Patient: sex M, age 19
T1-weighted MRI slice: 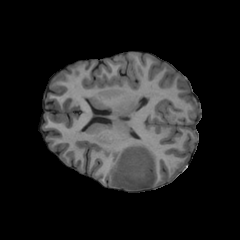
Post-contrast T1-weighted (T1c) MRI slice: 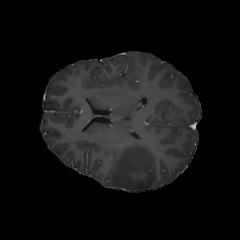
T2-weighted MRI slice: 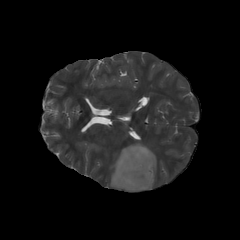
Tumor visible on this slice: yes
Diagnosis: Oligodendroglioma, IDH-mutant, 1p/19q-codeleted
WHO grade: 3